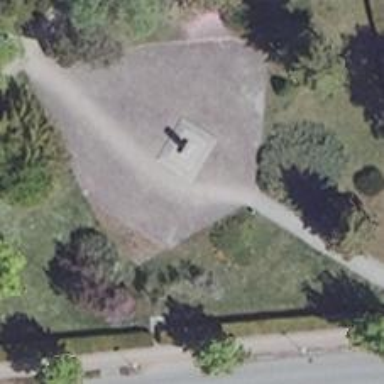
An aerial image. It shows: Historic memorial.